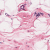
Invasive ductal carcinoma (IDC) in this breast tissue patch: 0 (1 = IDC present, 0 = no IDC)